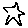
Label: star